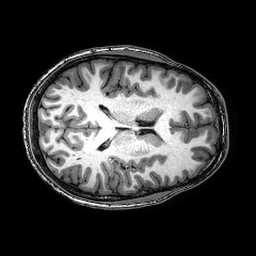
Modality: T1w
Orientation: axial
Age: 20
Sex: male
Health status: healthy
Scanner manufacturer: philips
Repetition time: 0.008203 s
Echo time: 0.00375 s